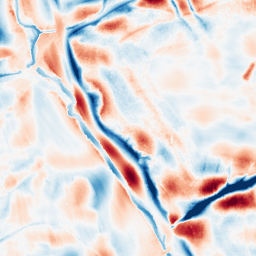
Category: wavelet
Decomposition family: wavelet_biorthogonal
Decomposition parameters: wavelet: bior3.5
level: 5
Upsampling method: bicubic_16x
Upsampling parameters: scale: 16
Upsampling scale: 16